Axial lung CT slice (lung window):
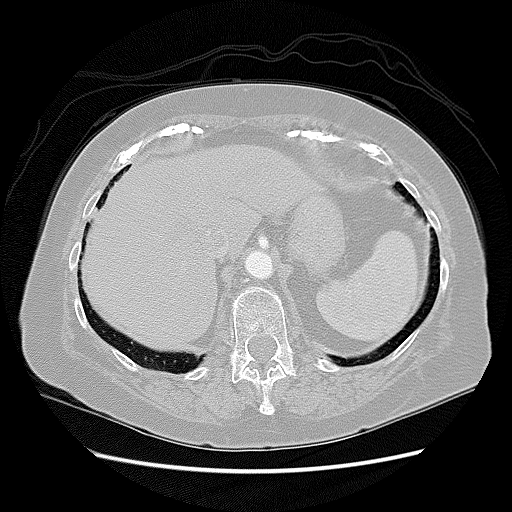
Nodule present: no